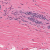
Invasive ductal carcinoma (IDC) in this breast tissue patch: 0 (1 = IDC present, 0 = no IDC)